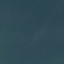
Land use / land cover: SeaLake